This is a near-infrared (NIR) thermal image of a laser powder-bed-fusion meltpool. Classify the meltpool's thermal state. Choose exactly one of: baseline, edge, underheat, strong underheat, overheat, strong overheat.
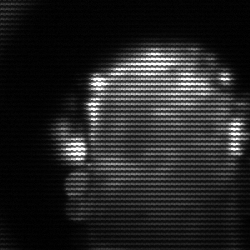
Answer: baseline